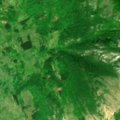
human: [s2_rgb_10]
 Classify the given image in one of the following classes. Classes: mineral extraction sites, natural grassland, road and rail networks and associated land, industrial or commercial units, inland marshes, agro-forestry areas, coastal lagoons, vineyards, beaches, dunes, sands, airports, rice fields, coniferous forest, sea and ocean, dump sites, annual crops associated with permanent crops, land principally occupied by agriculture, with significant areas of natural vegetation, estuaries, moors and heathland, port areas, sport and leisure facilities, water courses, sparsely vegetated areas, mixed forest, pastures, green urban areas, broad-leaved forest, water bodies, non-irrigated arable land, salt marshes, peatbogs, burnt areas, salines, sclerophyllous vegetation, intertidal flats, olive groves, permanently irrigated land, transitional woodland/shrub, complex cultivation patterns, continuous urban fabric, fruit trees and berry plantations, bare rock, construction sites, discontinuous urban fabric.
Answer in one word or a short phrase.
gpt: complex cultivation patterns, broad-leaved forest, natural grassland, transitional woodland/shrub